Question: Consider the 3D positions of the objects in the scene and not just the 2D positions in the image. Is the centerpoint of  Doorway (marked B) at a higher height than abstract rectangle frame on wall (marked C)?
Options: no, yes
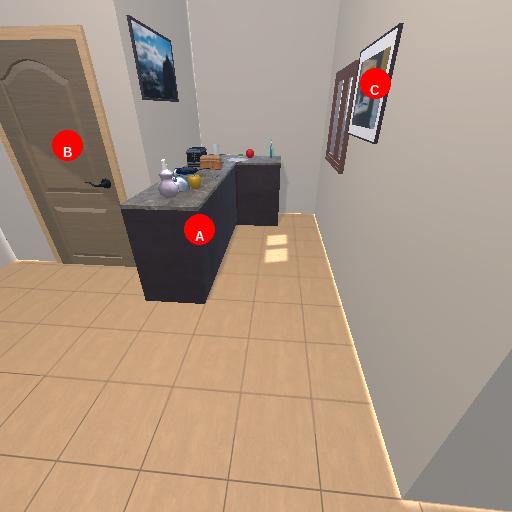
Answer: no